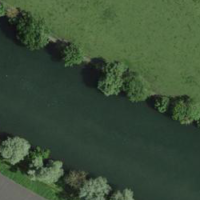
EUNIS habitat code: 15
Species observed at this site:
Certhia brachydactyla
Numenius arquata
Corvus corone
Cyanistes caeruleus
Alcedo atthis
Anas platyrhynchos
Emberiza citrinella
Chloris chloris
Dendrocopos major
Corvus frugilegus
Fringilla coelebs
Buteo buteo
Sylvia atricapilla
Carduelis carduelis
Turdus merula
Passer montanus
Columba palumbus
Coracias garrulus
Larus michahellis
Gallinula chloropus
Hirundo rustica
Columba livia